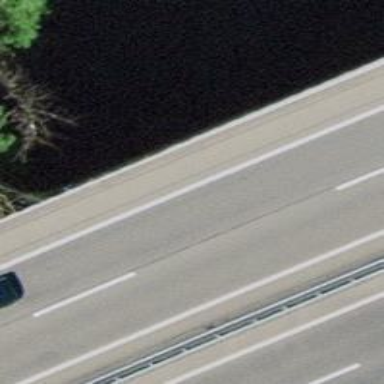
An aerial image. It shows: Asphalt bridge on motorway.